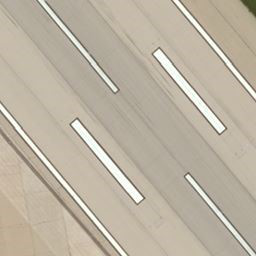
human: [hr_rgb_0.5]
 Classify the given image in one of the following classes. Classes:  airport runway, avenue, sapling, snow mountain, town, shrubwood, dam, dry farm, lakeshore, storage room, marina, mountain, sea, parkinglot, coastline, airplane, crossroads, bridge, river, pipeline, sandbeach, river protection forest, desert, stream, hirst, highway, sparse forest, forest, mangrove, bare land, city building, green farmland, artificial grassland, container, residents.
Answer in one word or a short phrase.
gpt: airport runway